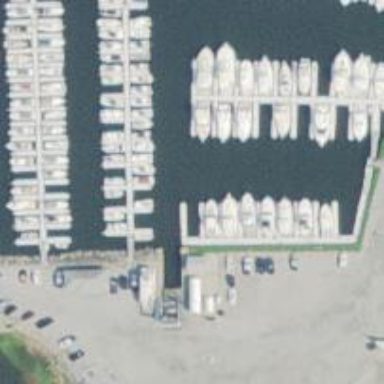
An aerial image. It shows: Man-made pier.